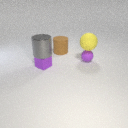
large gray metal cylinder above small purple metal cube